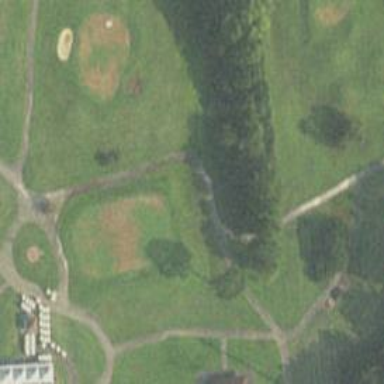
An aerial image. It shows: Golf cartpath that is also road path.